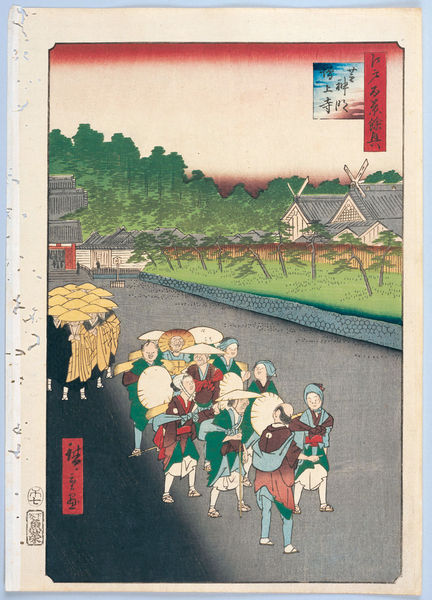
Titel: 100 berühmte Ansichten von Edo
Künstler: Utagawa Hiroshige
Schlagwörter: blau, himmel, bäume, frauen, gelb, grün, landschaft, menschen, hut, hüte, männer, straße, zeichnung, dach, haus, rasen, rot, schirm, weg, zaun, fächer, kleidung, häuser, natur, gewänder, personen, wald, holzschnitt, japan, schrift, papier, dorf, hof, treppe, japonismus, stufen, japanisch, schriftzeichen, gruppen, asien, druck, seite, holzdruck, stempel, buchseite, tracht, chinesisch, china, bambus, trachten, prozession, tempel, volkstümlich, asia, chinesich, traditionell, japanismus, kanji, kallographie